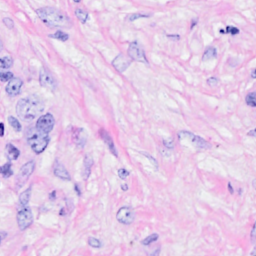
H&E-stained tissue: Breast